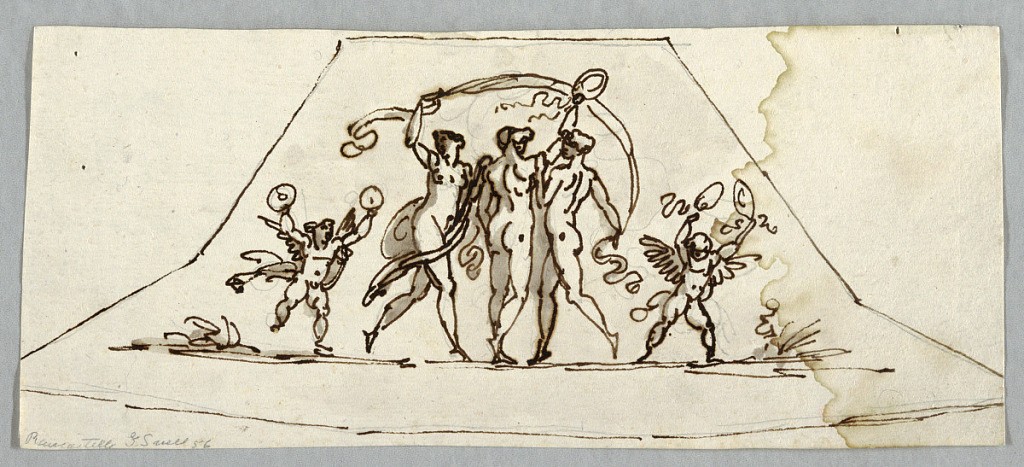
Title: The Three Graces
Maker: Felice Giani, Italian, 1758–1823
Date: ca. 1813
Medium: Pen and brown ink, brush and brown wash, black chalk over traces of graphite on cream laid paper
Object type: Drawing
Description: Three Graces and two cupids. Typical pose of Three Graces which shows two sporting veil, while central Grace shown with wreath. At left and at right, putti playing cymbals. On verso: graphite sketch of similar compartment. In center, woman sitting on pedestal. She is turned towards left and extends a thread supported by left hand of dancing girl, raising wreath.